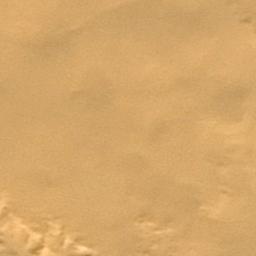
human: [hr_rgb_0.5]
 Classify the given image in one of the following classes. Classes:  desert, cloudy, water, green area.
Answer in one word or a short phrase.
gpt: desert